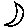
Label: moon